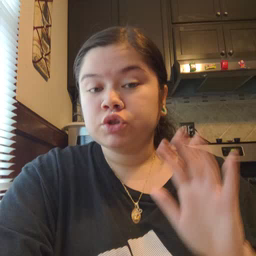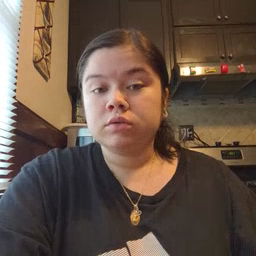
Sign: kiss